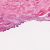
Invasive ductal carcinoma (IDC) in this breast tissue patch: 0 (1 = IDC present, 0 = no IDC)